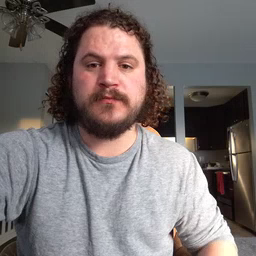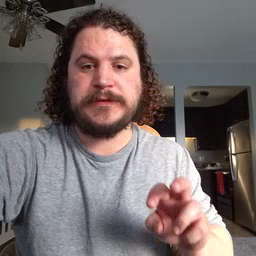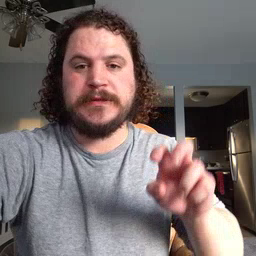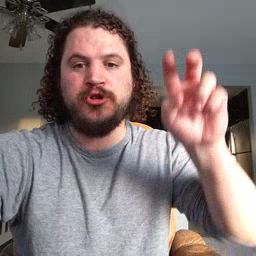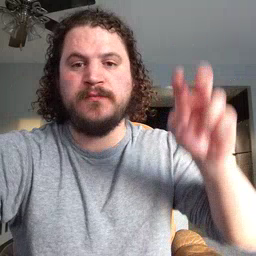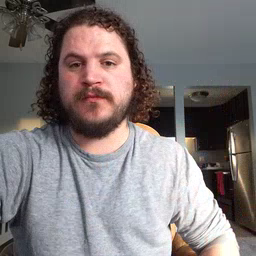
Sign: stairs